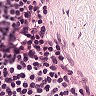
Metastatic tissue present: no